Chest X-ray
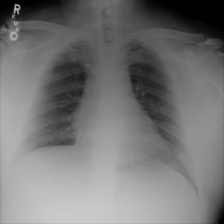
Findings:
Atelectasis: negative
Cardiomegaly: negative
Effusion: negative
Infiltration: negative
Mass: negative
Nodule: negative
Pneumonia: negative
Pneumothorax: negative
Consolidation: negative
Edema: negative
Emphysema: negative
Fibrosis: negative
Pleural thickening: negative
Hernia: negative